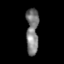
Tissue: skin
Cell type: Epithelial cells
Senescence score: 0.6846
Nuclear area (px): 562
Mean DAPI intensity: 124.799